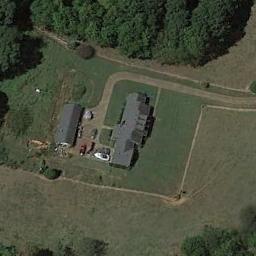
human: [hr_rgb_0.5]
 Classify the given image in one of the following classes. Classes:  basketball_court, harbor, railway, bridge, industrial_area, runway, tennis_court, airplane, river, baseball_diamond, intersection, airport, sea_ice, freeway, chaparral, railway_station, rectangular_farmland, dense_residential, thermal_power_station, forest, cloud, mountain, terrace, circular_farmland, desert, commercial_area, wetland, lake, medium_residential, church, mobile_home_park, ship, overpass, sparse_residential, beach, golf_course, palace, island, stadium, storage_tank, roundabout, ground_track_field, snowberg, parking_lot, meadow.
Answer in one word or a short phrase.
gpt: sparse_residential